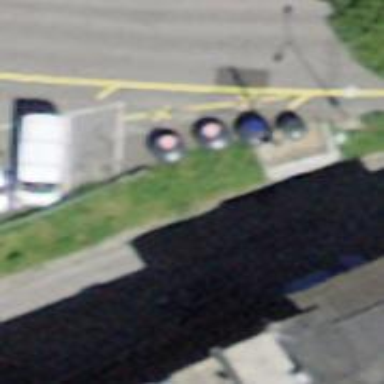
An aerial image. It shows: Recycling container for recycling.